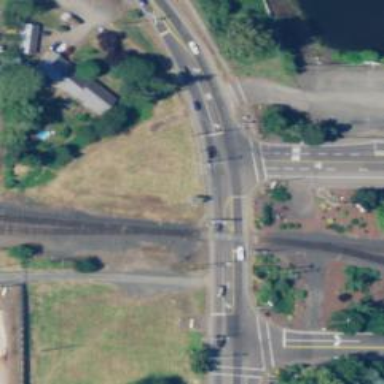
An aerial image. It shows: Railway level crossing.